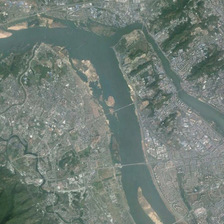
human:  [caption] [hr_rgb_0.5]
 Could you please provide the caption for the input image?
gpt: many pieces of urban areas are near a river with branches .

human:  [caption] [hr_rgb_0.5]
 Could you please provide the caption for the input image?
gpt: many pieces of urban areas are near a river with branches .

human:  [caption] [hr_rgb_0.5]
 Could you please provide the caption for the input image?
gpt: many pieces of urban areas are near a river with branches .

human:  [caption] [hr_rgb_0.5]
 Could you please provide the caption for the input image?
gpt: many pieces of urban areas are near a river with branches .

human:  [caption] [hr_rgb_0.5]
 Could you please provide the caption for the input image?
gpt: many pieces of urban areas are near a river with branches .